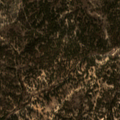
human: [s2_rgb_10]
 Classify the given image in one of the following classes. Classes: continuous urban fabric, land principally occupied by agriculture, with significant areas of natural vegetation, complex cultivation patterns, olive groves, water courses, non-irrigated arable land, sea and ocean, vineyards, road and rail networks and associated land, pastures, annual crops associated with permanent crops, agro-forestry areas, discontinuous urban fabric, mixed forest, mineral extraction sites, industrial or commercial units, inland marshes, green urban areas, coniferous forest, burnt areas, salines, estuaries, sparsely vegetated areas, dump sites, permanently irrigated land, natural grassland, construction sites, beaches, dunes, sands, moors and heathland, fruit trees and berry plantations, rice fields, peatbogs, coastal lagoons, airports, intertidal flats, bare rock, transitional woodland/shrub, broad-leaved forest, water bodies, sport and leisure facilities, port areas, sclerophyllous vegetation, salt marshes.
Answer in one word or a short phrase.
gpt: agro-forestry areas, broad-leaved forest